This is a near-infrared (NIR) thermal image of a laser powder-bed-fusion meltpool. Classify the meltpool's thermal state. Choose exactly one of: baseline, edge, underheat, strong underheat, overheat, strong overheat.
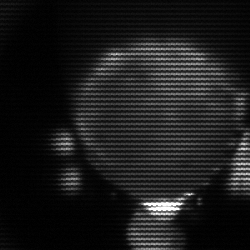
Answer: edge